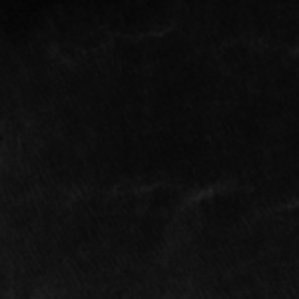
Label: frost